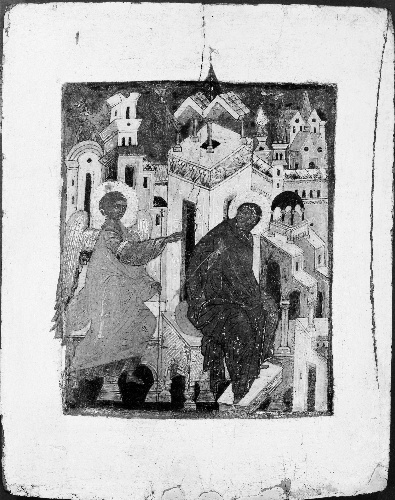
Title: The Annunciation
Artist: Russian Painter
Artist bio: second half 16th century
Object type: Painting, icon
Classification: Paintings
Medium: Tempera on wood
Dimensions: 13 x 10 3/8 in. (33 x 26.4 cm)
Department: European Paintings
Credit line: Gift of Humanities Fund Inc., 1972
Accession year: 1972
Repository: Metropolitan Museum of Art, New York, NY
Tags: Annunciation|Angels|Virgin Mary|Archangel Gabriel